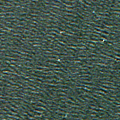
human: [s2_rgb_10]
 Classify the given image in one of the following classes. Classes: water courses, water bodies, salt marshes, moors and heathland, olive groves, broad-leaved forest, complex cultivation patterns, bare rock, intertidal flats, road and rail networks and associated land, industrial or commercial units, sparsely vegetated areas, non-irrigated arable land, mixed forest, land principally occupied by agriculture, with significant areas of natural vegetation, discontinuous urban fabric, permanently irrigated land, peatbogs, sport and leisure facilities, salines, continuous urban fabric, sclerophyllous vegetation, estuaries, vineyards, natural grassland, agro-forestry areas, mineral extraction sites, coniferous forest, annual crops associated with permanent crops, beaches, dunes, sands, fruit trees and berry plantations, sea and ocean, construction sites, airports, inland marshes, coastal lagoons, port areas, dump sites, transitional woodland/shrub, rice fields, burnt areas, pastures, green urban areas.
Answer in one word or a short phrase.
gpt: sea and ocean